Interaction volume radius: 10 \u00c5
Interaction volume height: 15 \u00c5
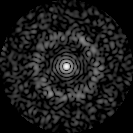
Disorder parameter: 0.8255